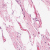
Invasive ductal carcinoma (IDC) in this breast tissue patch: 0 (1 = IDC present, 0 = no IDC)